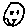
Label: smiley face